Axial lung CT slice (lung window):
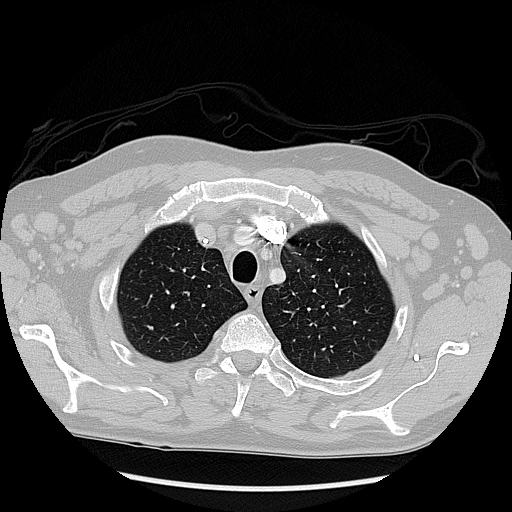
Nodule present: no